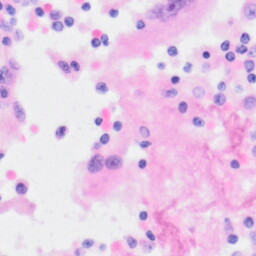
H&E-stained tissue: Kidney